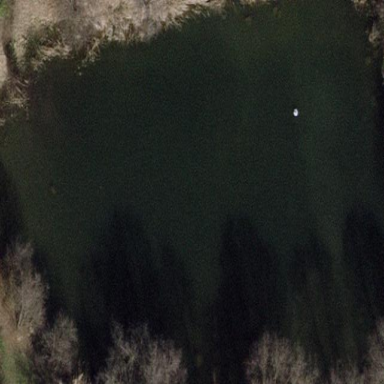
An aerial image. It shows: Pond with natural water.